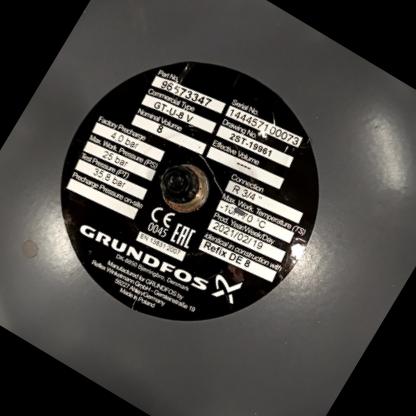
Klasa: tabliczka-znamionowa